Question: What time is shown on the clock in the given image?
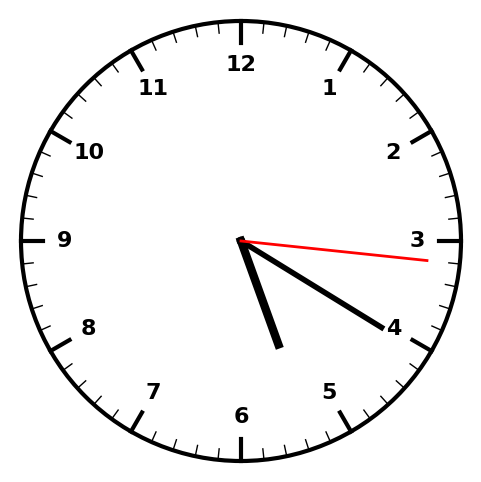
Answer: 05:20:16